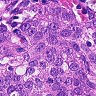
Metastatic tissue present: yes